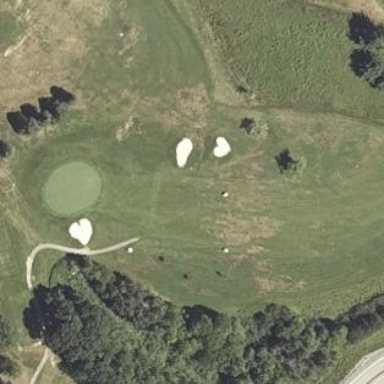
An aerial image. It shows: Well-maintained grassy area designated for golfing. It is mown fairway used for the sport of golf.